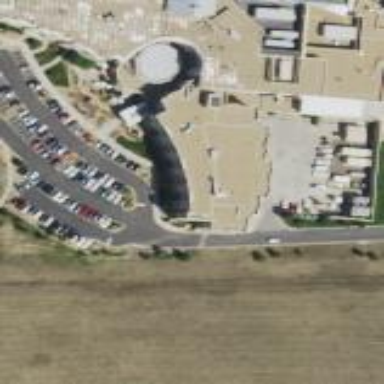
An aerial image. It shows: Hospital building.